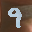
Label: 9